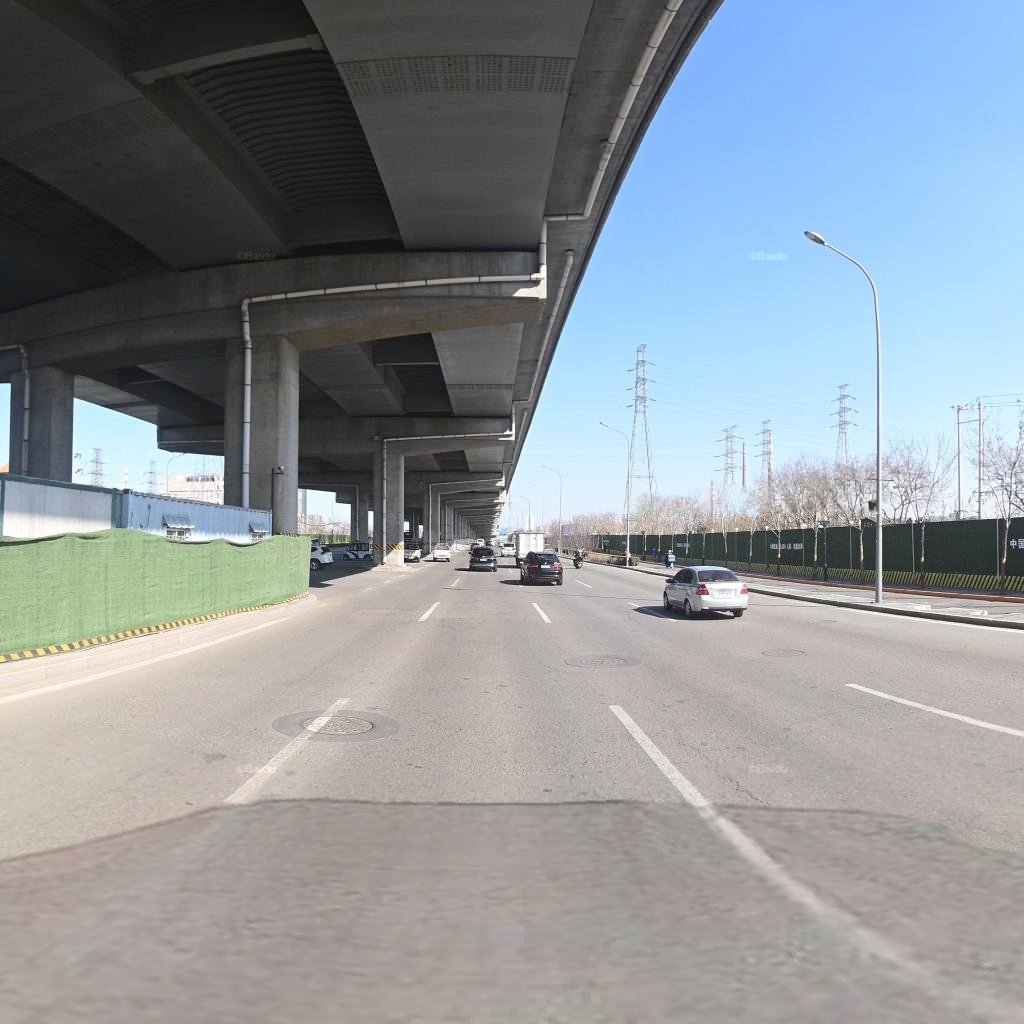
Region: Chaoyang
Road damage annotations: manhole cover, longitudinal crack, manhole cover, manhole cover, manhole cover